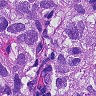
Metastatic tissue present: yes